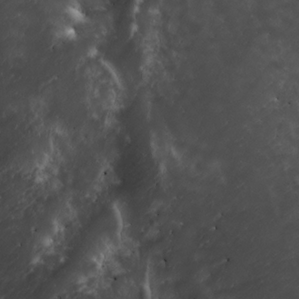
Label: non_frost